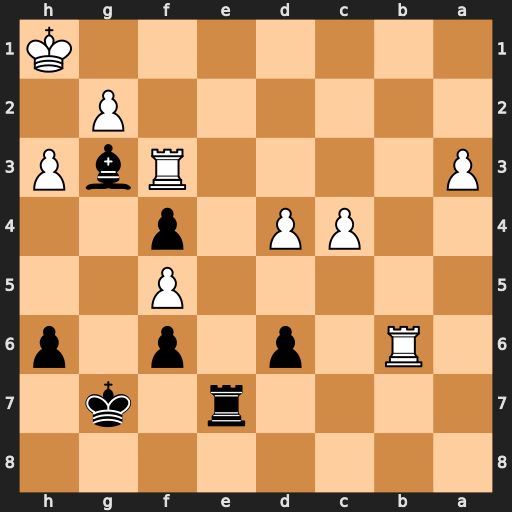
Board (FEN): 8/4r1k1/1R1p1p1p/5P2/2PP1p2/P4RbP/6P1/7K
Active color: b
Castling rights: -
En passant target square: -
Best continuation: Re1+ Rf1 Rxf1#